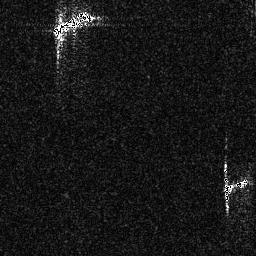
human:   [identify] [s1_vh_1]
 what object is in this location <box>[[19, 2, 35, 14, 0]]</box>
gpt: <ref>1 medium ship at the top left</ref>

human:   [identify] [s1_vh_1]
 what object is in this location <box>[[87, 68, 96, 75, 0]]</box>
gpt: <ref>1 small ship at the bottom right</ref>